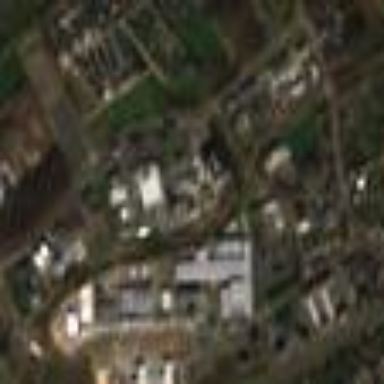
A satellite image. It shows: Industrial area.